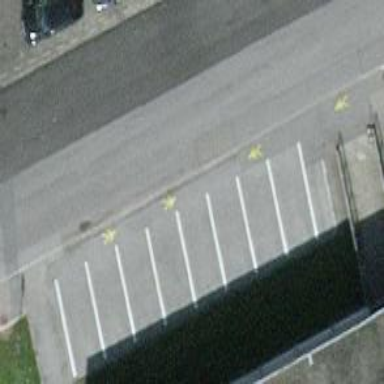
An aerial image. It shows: Parking area.